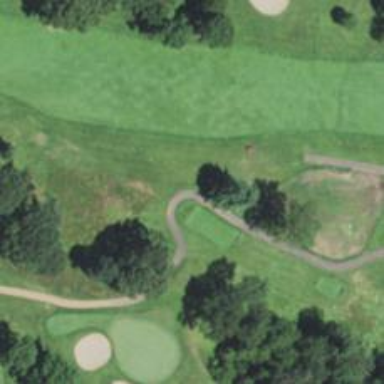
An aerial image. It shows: Path used for both walking and golf.